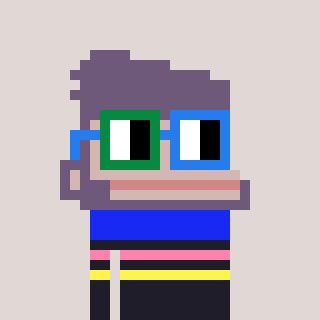
a pixel art character with square green and blue glasses, a ape-shaped head and a grayscale-colored body on a warm background